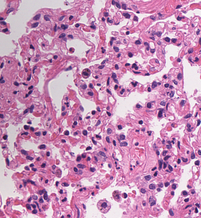
Tumor epithelial tissue: no
Tumor-associated stroma tissue: no
Normal tissue: yes